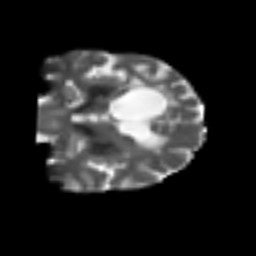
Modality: T2w
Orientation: coronal
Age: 54
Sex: female
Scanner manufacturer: siemens
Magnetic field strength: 3 T
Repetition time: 4.987 s
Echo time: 0.0792 s